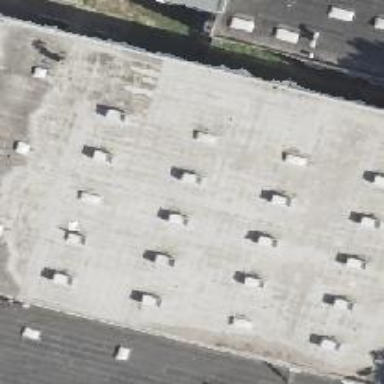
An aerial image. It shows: View of roof of building.